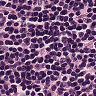
Metastatic tissue present: no